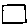
Label: square